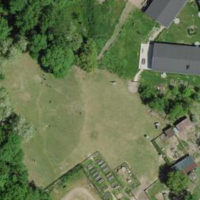
EUNIS habitat code: 25
Species observed at this site:
Urtica dioica
Cydonia oblonga